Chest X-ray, AP view. Patient: 33 years old, sex M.
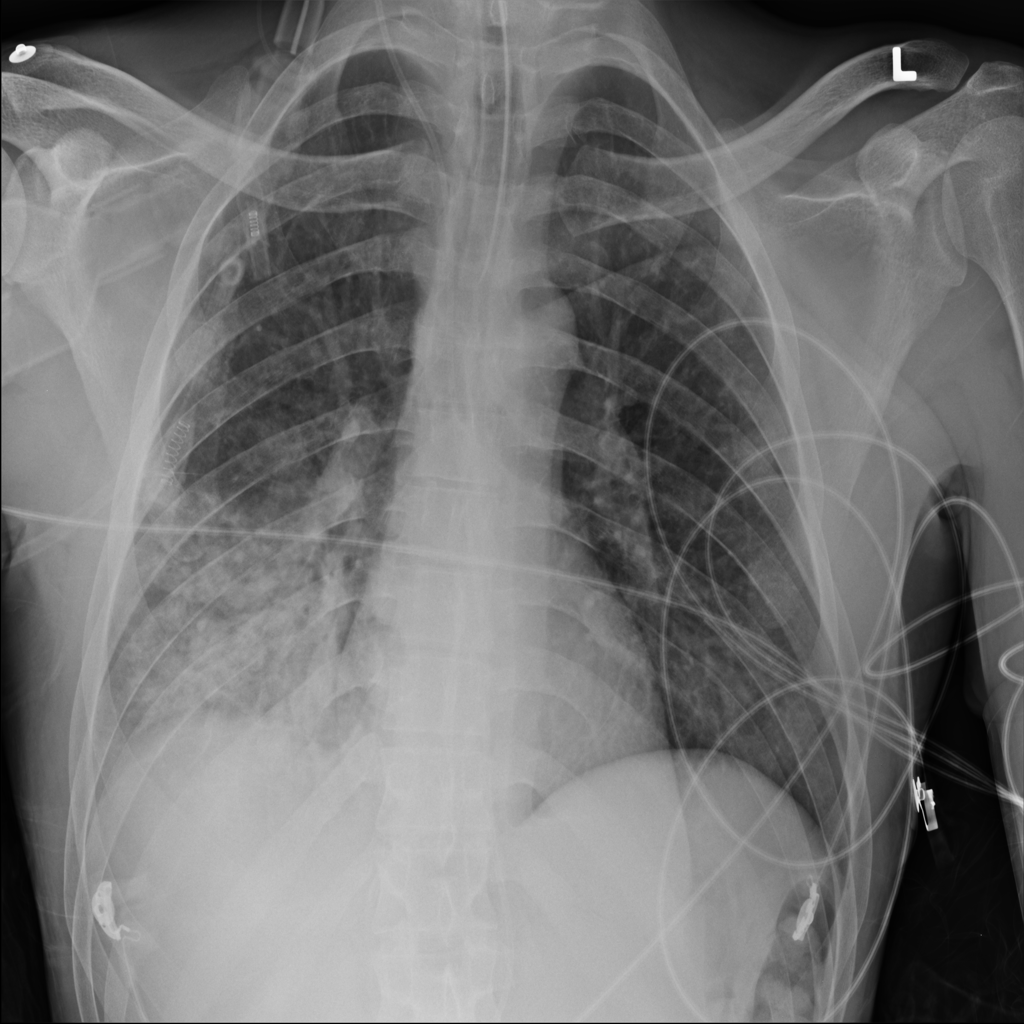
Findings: Infiltration